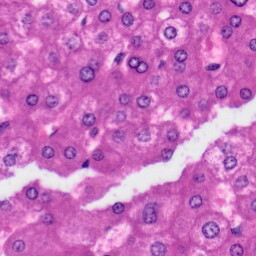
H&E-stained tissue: Liver